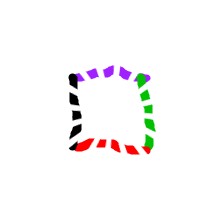
Shape: square